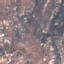
Land use / land cover: HerbaceousVegetation